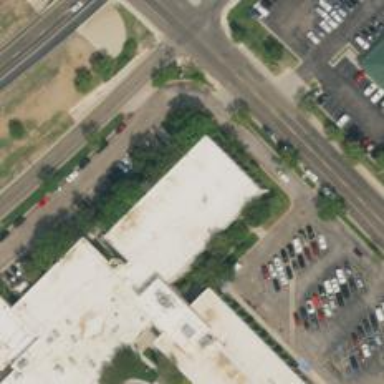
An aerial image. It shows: Healthcare clinic.